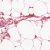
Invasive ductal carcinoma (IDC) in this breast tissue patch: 0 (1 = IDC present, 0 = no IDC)